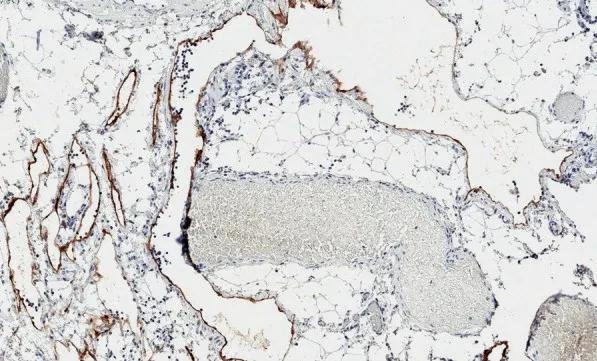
Lining of tumor structures positive for podoplanin (D2-40). 100x magnification.
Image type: pathology (immunostaining)